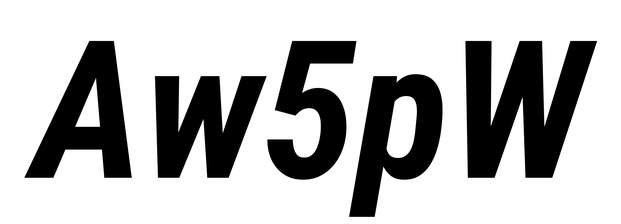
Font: Roboto-Italic_Condensed_Bold_Italic